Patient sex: M
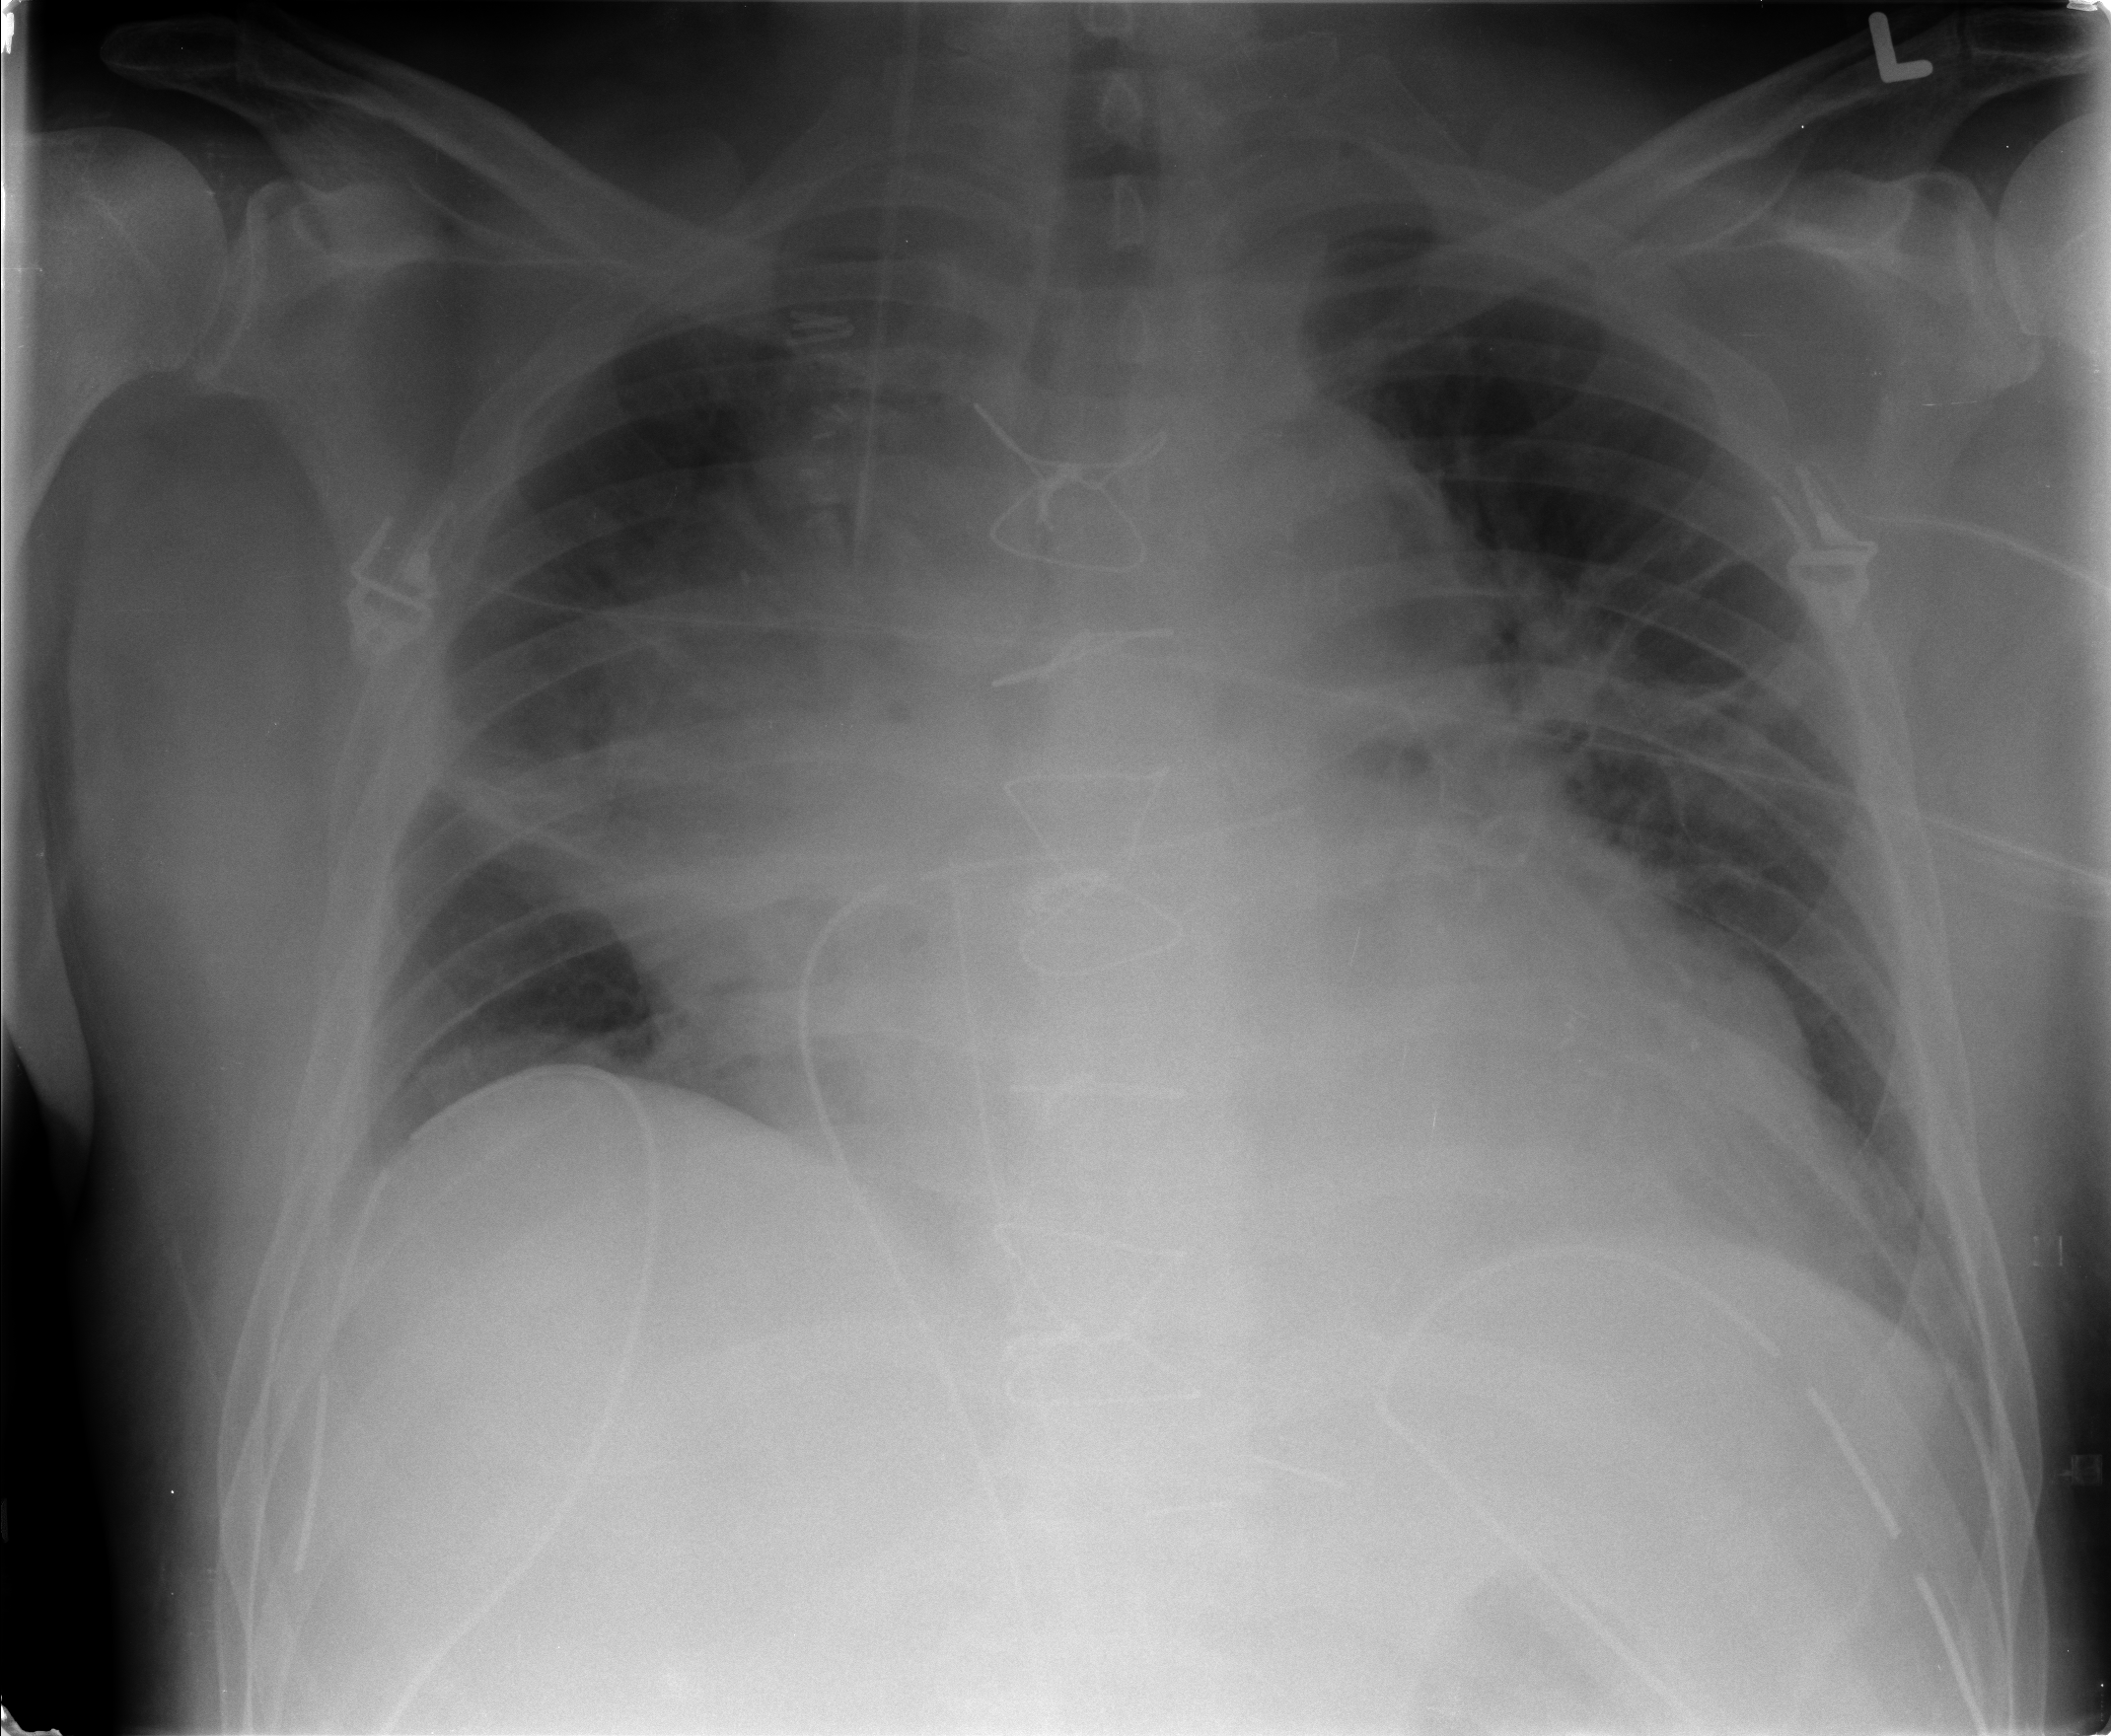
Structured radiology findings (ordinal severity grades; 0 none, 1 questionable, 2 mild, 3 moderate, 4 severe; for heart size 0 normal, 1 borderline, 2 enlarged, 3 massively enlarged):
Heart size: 3
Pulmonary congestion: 2
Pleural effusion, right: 1
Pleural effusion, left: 2
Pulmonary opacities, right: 2
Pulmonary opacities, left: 0
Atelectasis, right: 2
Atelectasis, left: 2